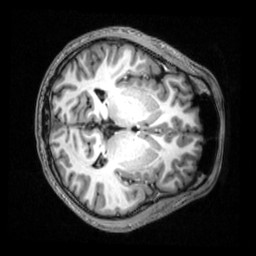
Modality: T1w
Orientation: axial
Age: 24
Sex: male
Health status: healthy
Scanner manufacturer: siemens
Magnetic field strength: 3 T
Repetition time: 2.53 s
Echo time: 0.00339 s